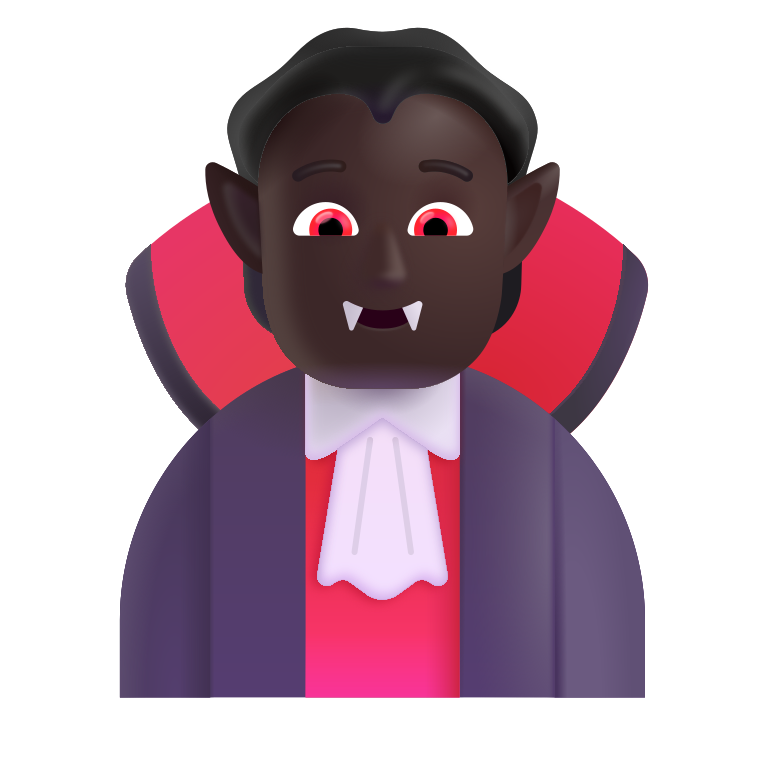
person vampire color dark